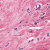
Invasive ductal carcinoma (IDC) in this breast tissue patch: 0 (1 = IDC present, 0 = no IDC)